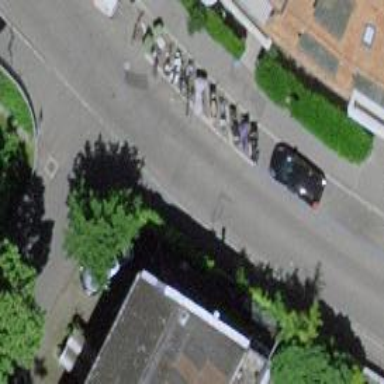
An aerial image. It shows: Residential road with asphalt surface and separate sidewalk.